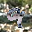
Label: 9